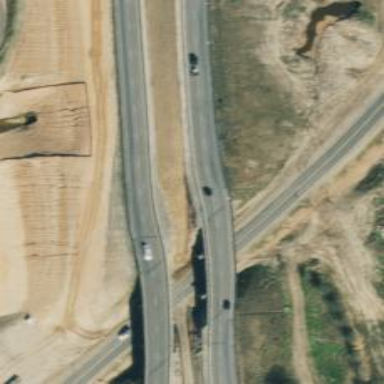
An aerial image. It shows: Asphalt motorway.